Field crop: maize
Growth stage: 1
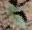
Species: datura